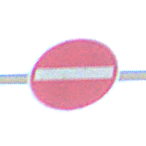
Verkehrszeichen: VerbotDerEinfahrt
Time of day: Midday
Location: Outdoor (Nature)
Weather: Clear
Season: NotSpecified
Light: Natural